Question: I tried modifing code that I found here using the nls function for this simpler equation, but have been unsuccessful so far.

'''
new_f <- function(a, t, t1, dt, m){
1-exp(-a*((x-t1)/dt)^(m+1))
}
fit_d <- nls(y~new_f(a, t, -30, dt, m), start=list(a=1, dt=46, m=1))
Error in nlsModel(formula, mf, start, wts) :
singular gradient matrix at initial parameter estimates
'''
Can someone help with this with a step by step guide for dummies? Any suggestion would be greatly appreciated!.
My data: t=th and y=Y(th)
'''
t <- c(-30, -29, -28, -27, -26, -25, -24, -23, -22, -21, -20, -19, -18, -17, -16, -15, -14, -13, -12, -11, -10, -9, -8, -7, -6, -5, -4, -3, -2, -1, 0, 1, 2, 3, 4, 5, 6, 7, 8, 9, 10, 11, 12, 13, 14, 15, 16, 17, 18, 19, 20, 21, 22, 23, 24, 25, 26, 27, 28, 29, 30, 31, 32, 33, 34, 35, 36, 37, 38, 39, 40, 41, 42, 43, 44, 45, 46, 47, 48, 49, 50, 51, 52, 53, 54, 55, 56, 57, 58, 59, 60, 61, 62, 63, 64, 65, 66, 67, 68, 69, 70, 71, 72, 73, 74, 75, 76, 77, 78, 79, 80, 81, 82, 83, 84, 85, 86, 87, 88, 89)
y <- c(0.0000, -0.0013, -0.0027, -0.0041, -0.0055, -0.0069, -0.0085, -0.0101, -0.0119, -0.0137, -0.0155, -0.0173, -0.0192, -0.0212, -0.0234, -0.0258, -0.0285, -0.0291, -0.0250, -0.0224, -0.0268, -0.0298, -0.0297, -0.0324, -0.0347, -0.0353, -0.0377, -0.0392, -0.0392, -0.0383, -0.0309, -0.0166, 0.0006, 0.0233, 0.0521, 0.0843, 0.1200, 0.1597, 0.1997, 0.2381, 0.2762, 0.3137, 0.3501, 0.3864, 0.4229, 0.4590, 0.4951, 0.5312, 0.5655, 0.5967, 0.6245, 0.6494, 0.6726, 0.6939, 0.7132, 0.7316, 0.7487, 0.7641, 0.7784, 0.7917, 0.8037, 0.8146, 0.8248, 0.8343, 0.8432, 0.8516, 0.8596, 0.8671, 0.8740, 0.8805, 0.8868, 0.8931, 0.8992, 0.9050, 0.9105, 0.9155, 0.9202, 0.9247, 0.9290, 0.9330, 0.9369, 0.9405, 0.9439, 0.9470, 0.9501, 0.9529, 0.9557, 0.9583, 0.9608, 0.9633, 0.9658, 0.9682, 0.9704, 0.9726, 0.9747, 0.9768, 0.9788, 0.9808, 0.9827, 0.9844, 0.9858, 0.9869, 0.9880, 0.9890, 0.9899, 0.9909, 0.9918, 0.9927, 0.9938, 0.9947, 0.9956, 0.9964, 0.9970, 0.9975, 0.9980, 0.9985, 0.9989, 0.9993, 0.9997, 1.0000)
'''
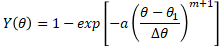
Answer: There are several problems:
- -
With those changes the code produces a result.
'''
new_f <- function(a, t, t1, dt, m){
1-exp(-a*((t-t1)/dt)^(m+1))
}
dt <- 46
fit_d <- nls(y~new_f(a, t, -30, dt, m), start = list(a = 1, m = 1))
fit_d
## Nonlinear regression model
## model: y ~ new_f(a, t, -30, dt, m)
## data: parent.frame()
## a m
## 0.560 3.315
## residual sum-of-squares: 0.3099
##
## Number of iterations to convergence: 13
## Achieved convergence tolerance: 4.165e-06
plot(y ~ t)
lines(fitted(fit_d) ~ t, col = "red")
'''
<URL>